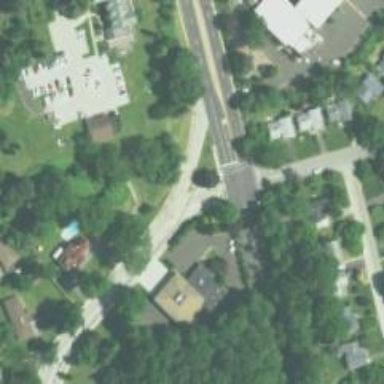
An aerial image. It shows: Residential road.